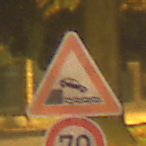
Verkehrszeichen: Ufer
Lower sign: Geschwindigkeit70
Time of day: Night
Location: Outdoor (Urban)
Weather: Clear
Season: NotSpecified
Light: Artificial